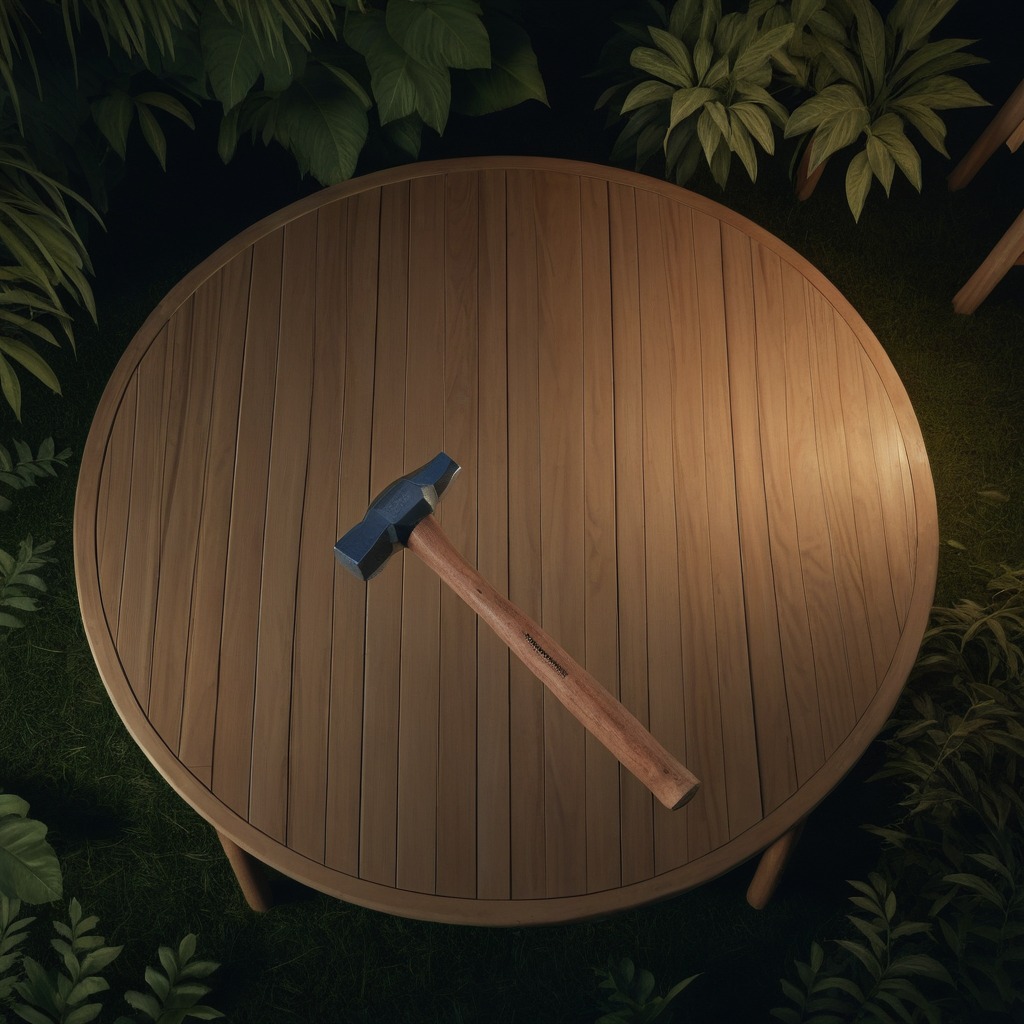
A hammer is lying on the wooden table.